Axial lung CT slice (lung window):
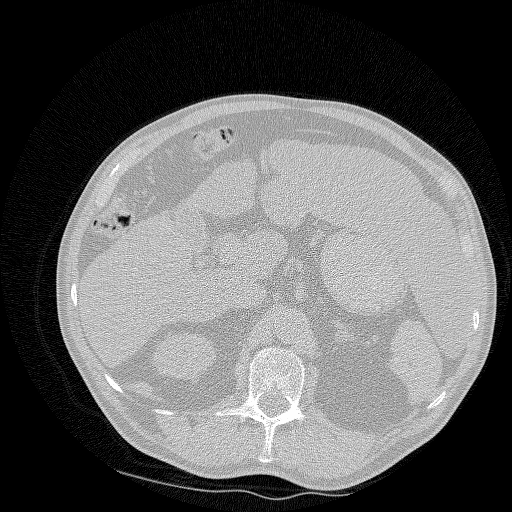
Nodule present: no